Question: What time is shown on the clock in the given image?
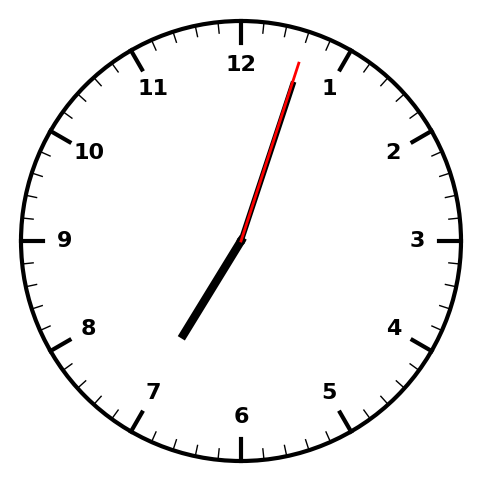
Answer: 07:03:03